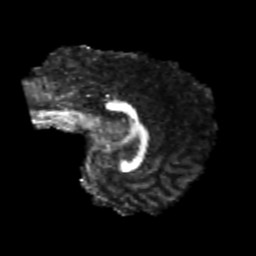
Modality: FA
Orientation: sagittal
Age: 18
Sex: male
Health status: healthy
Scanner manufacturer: philips
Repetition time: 7.389 s
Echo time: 0.08599 s